Field crop: maize
Growth stage: 2
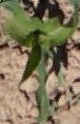
Species: maize